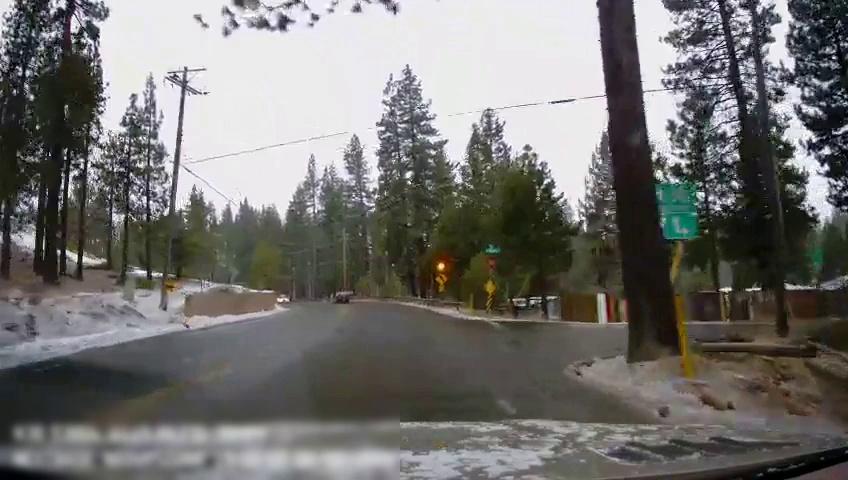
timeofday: Day
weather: Snowy
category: Drivable Space
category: Vehicles | SUV
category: Lanes | Current Lane
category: Lanes | Current Lane
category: Traffic | Signs
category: Traffic | Signs
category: Traffic | Signs
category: Traffic | Signs